Question: Here I want better explain the scenario of my application.
I need a windows service to "convert" a SerialPort into a TCPPort. For instance let's say I have a serial ticket printer connected to a COM port for raw ascii stream and I want to access it by TCP sockets from network. The result should be that the serial printer becomes a network printer, my service should link many tcp sockets to com port.
This is the scheme:

The main problem is that the COM port has a unique connection but here I can have many simultaneous connection from network clients. I need to synchronize writes to COMport and get output from the COMport and copy that to all connected TCP clients.
With TCPconnections I cannot know when a write stream is really close, because a network client can send a print job without closing its connection and send another job after a while.
Serial printers are inline printer and there is not a start/end command, it can simply receive ascii chars and they are printer in receiving order.
This is because I need to be sure that network input will not be mixed and I want a timer that can understand that the job is really end before relase the synchronized write lock.
---
I have two threads: , .
Both threads have to write in a single output buffer by WriteToOutput() method, and I want to be sure that the output will not be mixed if both and want to write in the output at the same time.
For first I need a simple semaphore:
'''
private object locker = new object();
public void WriteToOutput(byte[] threadBuffer)
{
lock (locker)
{
//... copy threadBuffer to outputBuffer
}
}
'''
But I need a little more safety to divide the outputs because a thread can empty its buffer but it can be filler right after the lock release.
So in case of concurrency if the thread gets the lock, I want to wait the second thread for while, let's say a tick of 1s. If in this time the thread wants to write something more, it has the priority, and has to wait another tick. If the thread do not write for a n entire tick, then it can really relase the lock and the thread can get the lock.
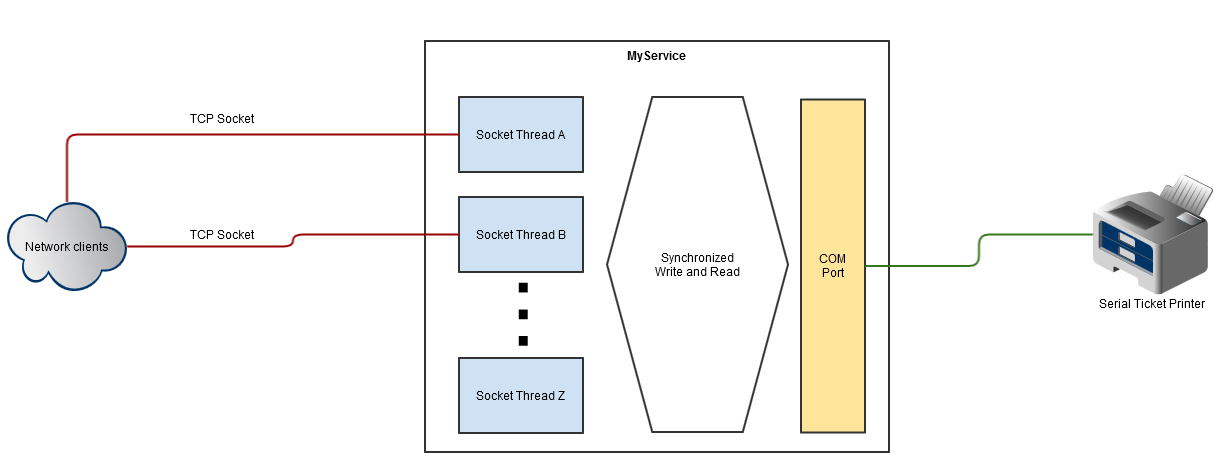
Answer: Just for correction - that's a monitor, not a semaphore.
As for the rest, this sounds like a weird multi-threaded design, and it's going to be brittle and unreliable. Make it obvious when it's safe to release the shared resource - relying on any kind of timing for synchronization is a terrible idea.
The problem is that the 'WriteToOutput' method is obviously not a good point for the synchronization! If you need to ensure multiple writes from the same thread are serialized, you need to move your synchronization point somewhere else. Or, pass a 'Stream' instead of 'byte[]', and read that until it's closed inside the lock - this will effectively do the same thing, move the responsibility to the callee. Just make sure you don't lock it up forever by forgetting to close the stream :) Another alternative would be to use a 'BlockingCollection<byte[]>'. It's hard to tell what's the best option when we don't really know what you're trying to do.
Okay, serial port communication is about the only proper use of timing like this I can think of. Of course, it can also be a bit tricky to handle the communication on a non-realtime system.
The best way to solve this would be to have a single endpoint for all your access to the serial port which would handle the communication synchronization. Instead of calling the method from your other threads, you would just post data that the endpoint would read. However, this requires you to have a way of identifying the other threads - and I'm not sure if you have something like that (perhaps the 'EndPoint' of the TCP socket?). The way would be using the 'BlockingCollection':
'''
private readonly object _syncObject = new object();
public void SendData(BlockingCollection<byte[]> data)
{
lock (_syncObject)
{
byte[] buffer;
while (data.TryTake(out buffer, TimeSpan.FromSeconds(1)))
{
// Send the data
}
}
}
'''
This will keep reading and sending data from the queue, as long as it can get another buffer in at most second-long periods - if it takes more than a second, the method will exit and another thread will have a chance.
In the socket receive thread, you'd declare the blocking collection - this will vary based on your implementation of the receive code. If you have a single instance of some class for each of the different sockets, you can just declare it as an instance field. If not, you could use 'ThreadLocal'. - if not, you'll need a different storage.
'''
private readonly BlockingCollection<byte[]> _dataQueue = new BlockingCollection<byte[]>();
private void ReceiveHandler(byte[] data)
{
// This assumes the byte array passed is already a copy
_data.Add(data);
SendData(_dataQueue);
}
'''
This is definitely not the best way to handle this, but it's certainly the simplest I can think of right now - it's barely any code at all, and it only uses 'lock' and 'BlockingCollection'.